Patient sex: F
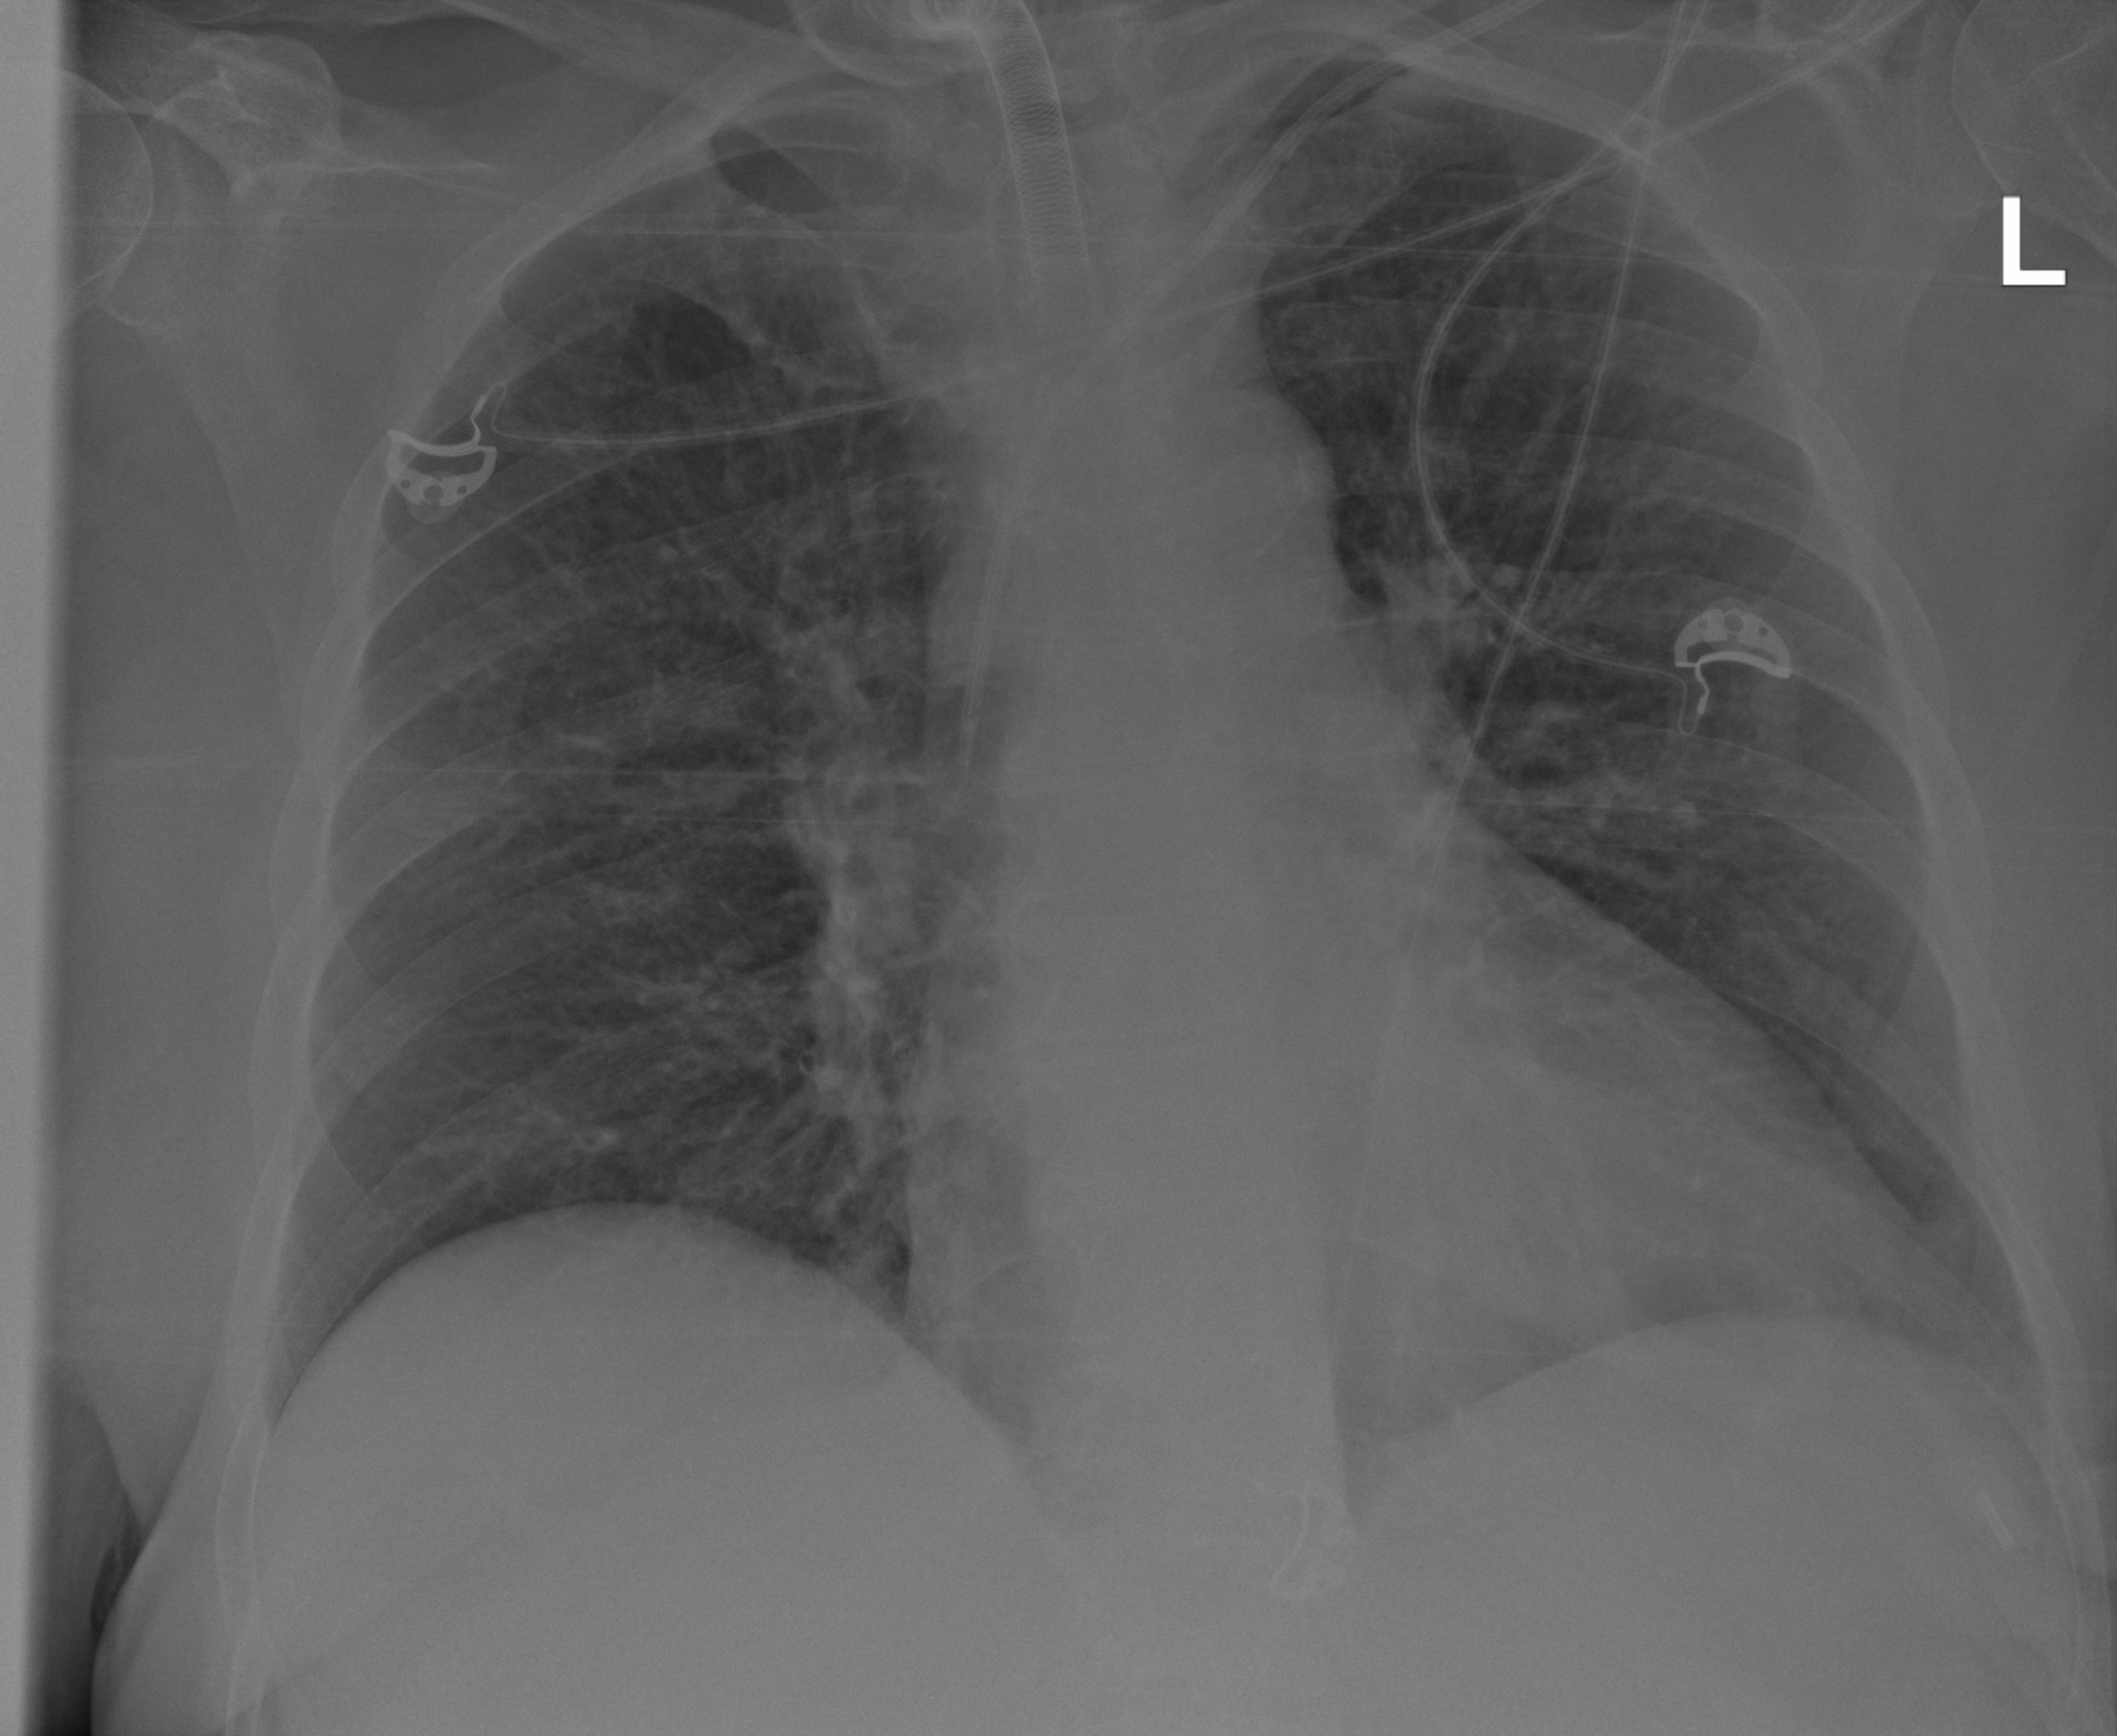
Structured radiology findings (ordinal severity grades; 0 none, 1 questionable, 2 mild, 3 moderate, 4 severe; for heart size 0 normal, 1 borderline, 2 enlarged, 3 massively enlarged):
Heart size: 2
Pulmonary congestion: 2
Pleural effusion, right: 0
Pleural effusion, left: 0
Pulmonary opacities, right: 0
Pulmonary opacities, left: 2
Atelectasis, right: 0
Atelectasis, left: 0